Question: My JS code is 'Backbone.js' based, so I think it is a good idea to separate "classes" with this logic as shown on picture (though I'm not sure where to place templates - in this packages or in global 'templates' folder, and do not mind 'main.js' - it is not related to 'CommonJS' packages) :

Now since there is fairly lot of them - I've decided to use 'require.js' to deal with this bunch of '<script src=...' tags but got stuck with 'app.js' config file (which is the only one that I include like this -
'<script data-main="/static/js/app.js" src="/static/js/libmin/require.js"></script>'
What do I mean with - of course I can iterate all this js files in 'require' statement using names like 'PlayerApp/PlayerAppController.js', or using <URL>, but it would be cool if I can use something like python's 'from package import *', and of course there is no such thing in 'require.js'.
The most similar thing is <URL>, but still do not know how to import them from 'main.js'
There might be an opinion that it is not very clear what exactly am I asking, so let me get this straight: how on Earth do I import a huge amount of javascript files with that project structure in the most nice way?
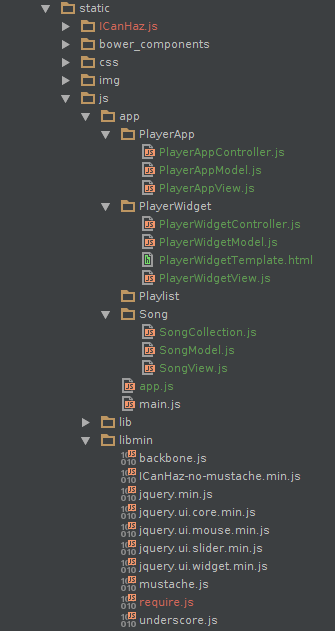
Answer: You are mis-understanding the purpose of a module loader. 'require.js' is not there to make it easy for you to import all of your packages into the current namespace (i. e. the browser). It is there to make it easy to import everything you to run 'app.js' (based on your 'data-main' attribute). Don't try to 'import *' - instead, just 'import thingYouNeed'.
### Configuration
What you will want to do is set up your <URL> call with all the necessary paths for libraries like Backbone that don't support AMD and then update code to explicitly declare its dependencies:
'''
require.config({
// Not *needed* - will be derived from data-main otherwise
baseUrl: '/static/js/app',
paths: {
// A map of module names to paths (without the .js)
backbone: '../libmin/backbone',
underscore: '../libmin/underscore',
jquery: '../libmin/jquery.min',
jqueryui.core: '../libmin/jquery.ui.core'
// etc.
}
shim: {
// A map of module names to configs
backbone: {
deps: ['jquery', 'underscore'],
exports: 'Backbone'
},
underscore: {
exports: '_'
},
jquery: {
exports: 'jQuery'
},
// Since jQuery UI does not export
// its own name we can just provide
// a deps array without the object
'jqueryui.core': ['jquery']
}
});
'''
### Dependencies
You will want to update code to actually use modules and declare your dependencies:
'''
// PlayerAppModel.js
define(['backbone'], function(Backbone) {
return Backbone.Model.extend({modelStuff: 'here'});
});
// PlayerAppView.js
define(['backbone'], function(Backbone) {
return Backbone.View.extend({viewStuff: 'here'});
});
// PlayerAppController.js
define(['./PlayerAppModel', './PlayerAppView'],
function(Model, View) {
// Do things with model and view here
// return a Controller function of some kind
return function Controller() {
// Handle some route or other
};
});
'''
Now, when you 'require(['PlayerApp/PlayerAppController'], function(Controller) {})' requirejs will automatically load jQuery, underscore, and Backbone for you. If you never actually mustache.js then it will never be loaded (and when you optimize your code using the r.js compiler, the extra code will be ignored there as well).